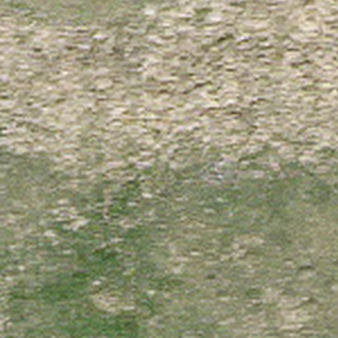
Label: other